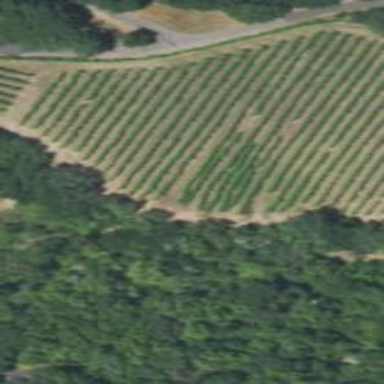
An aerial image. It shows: Vineyard with grape crops.